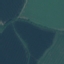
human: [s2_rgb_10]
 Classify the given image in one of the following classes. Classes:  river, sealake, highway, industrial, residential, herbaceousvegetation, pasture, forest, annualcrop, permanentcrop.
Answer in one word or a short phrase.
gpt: AnnualCrop